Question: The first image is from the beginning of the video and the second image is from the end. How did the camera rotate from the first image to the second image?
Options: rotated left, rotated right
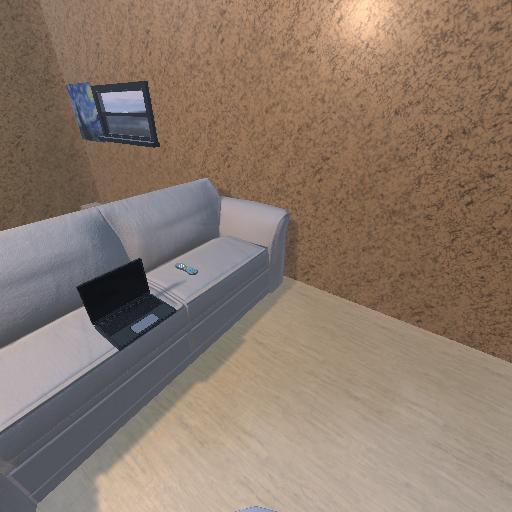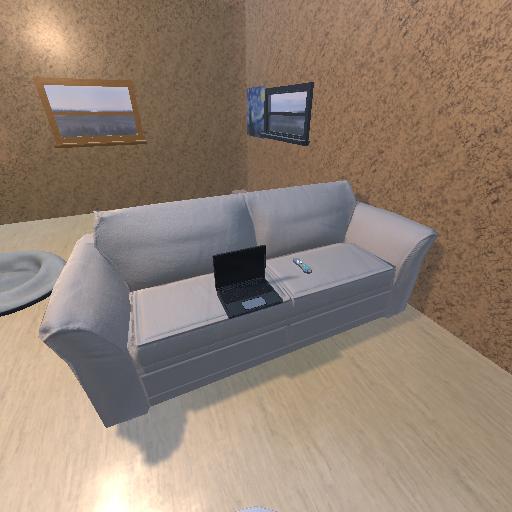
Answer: rotated left